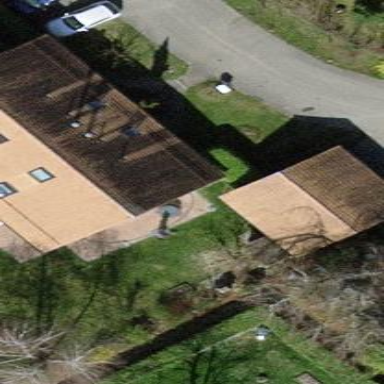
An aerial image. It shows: Simple and straightforward house.